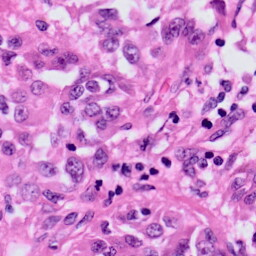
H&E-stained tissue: Skin